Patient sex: M
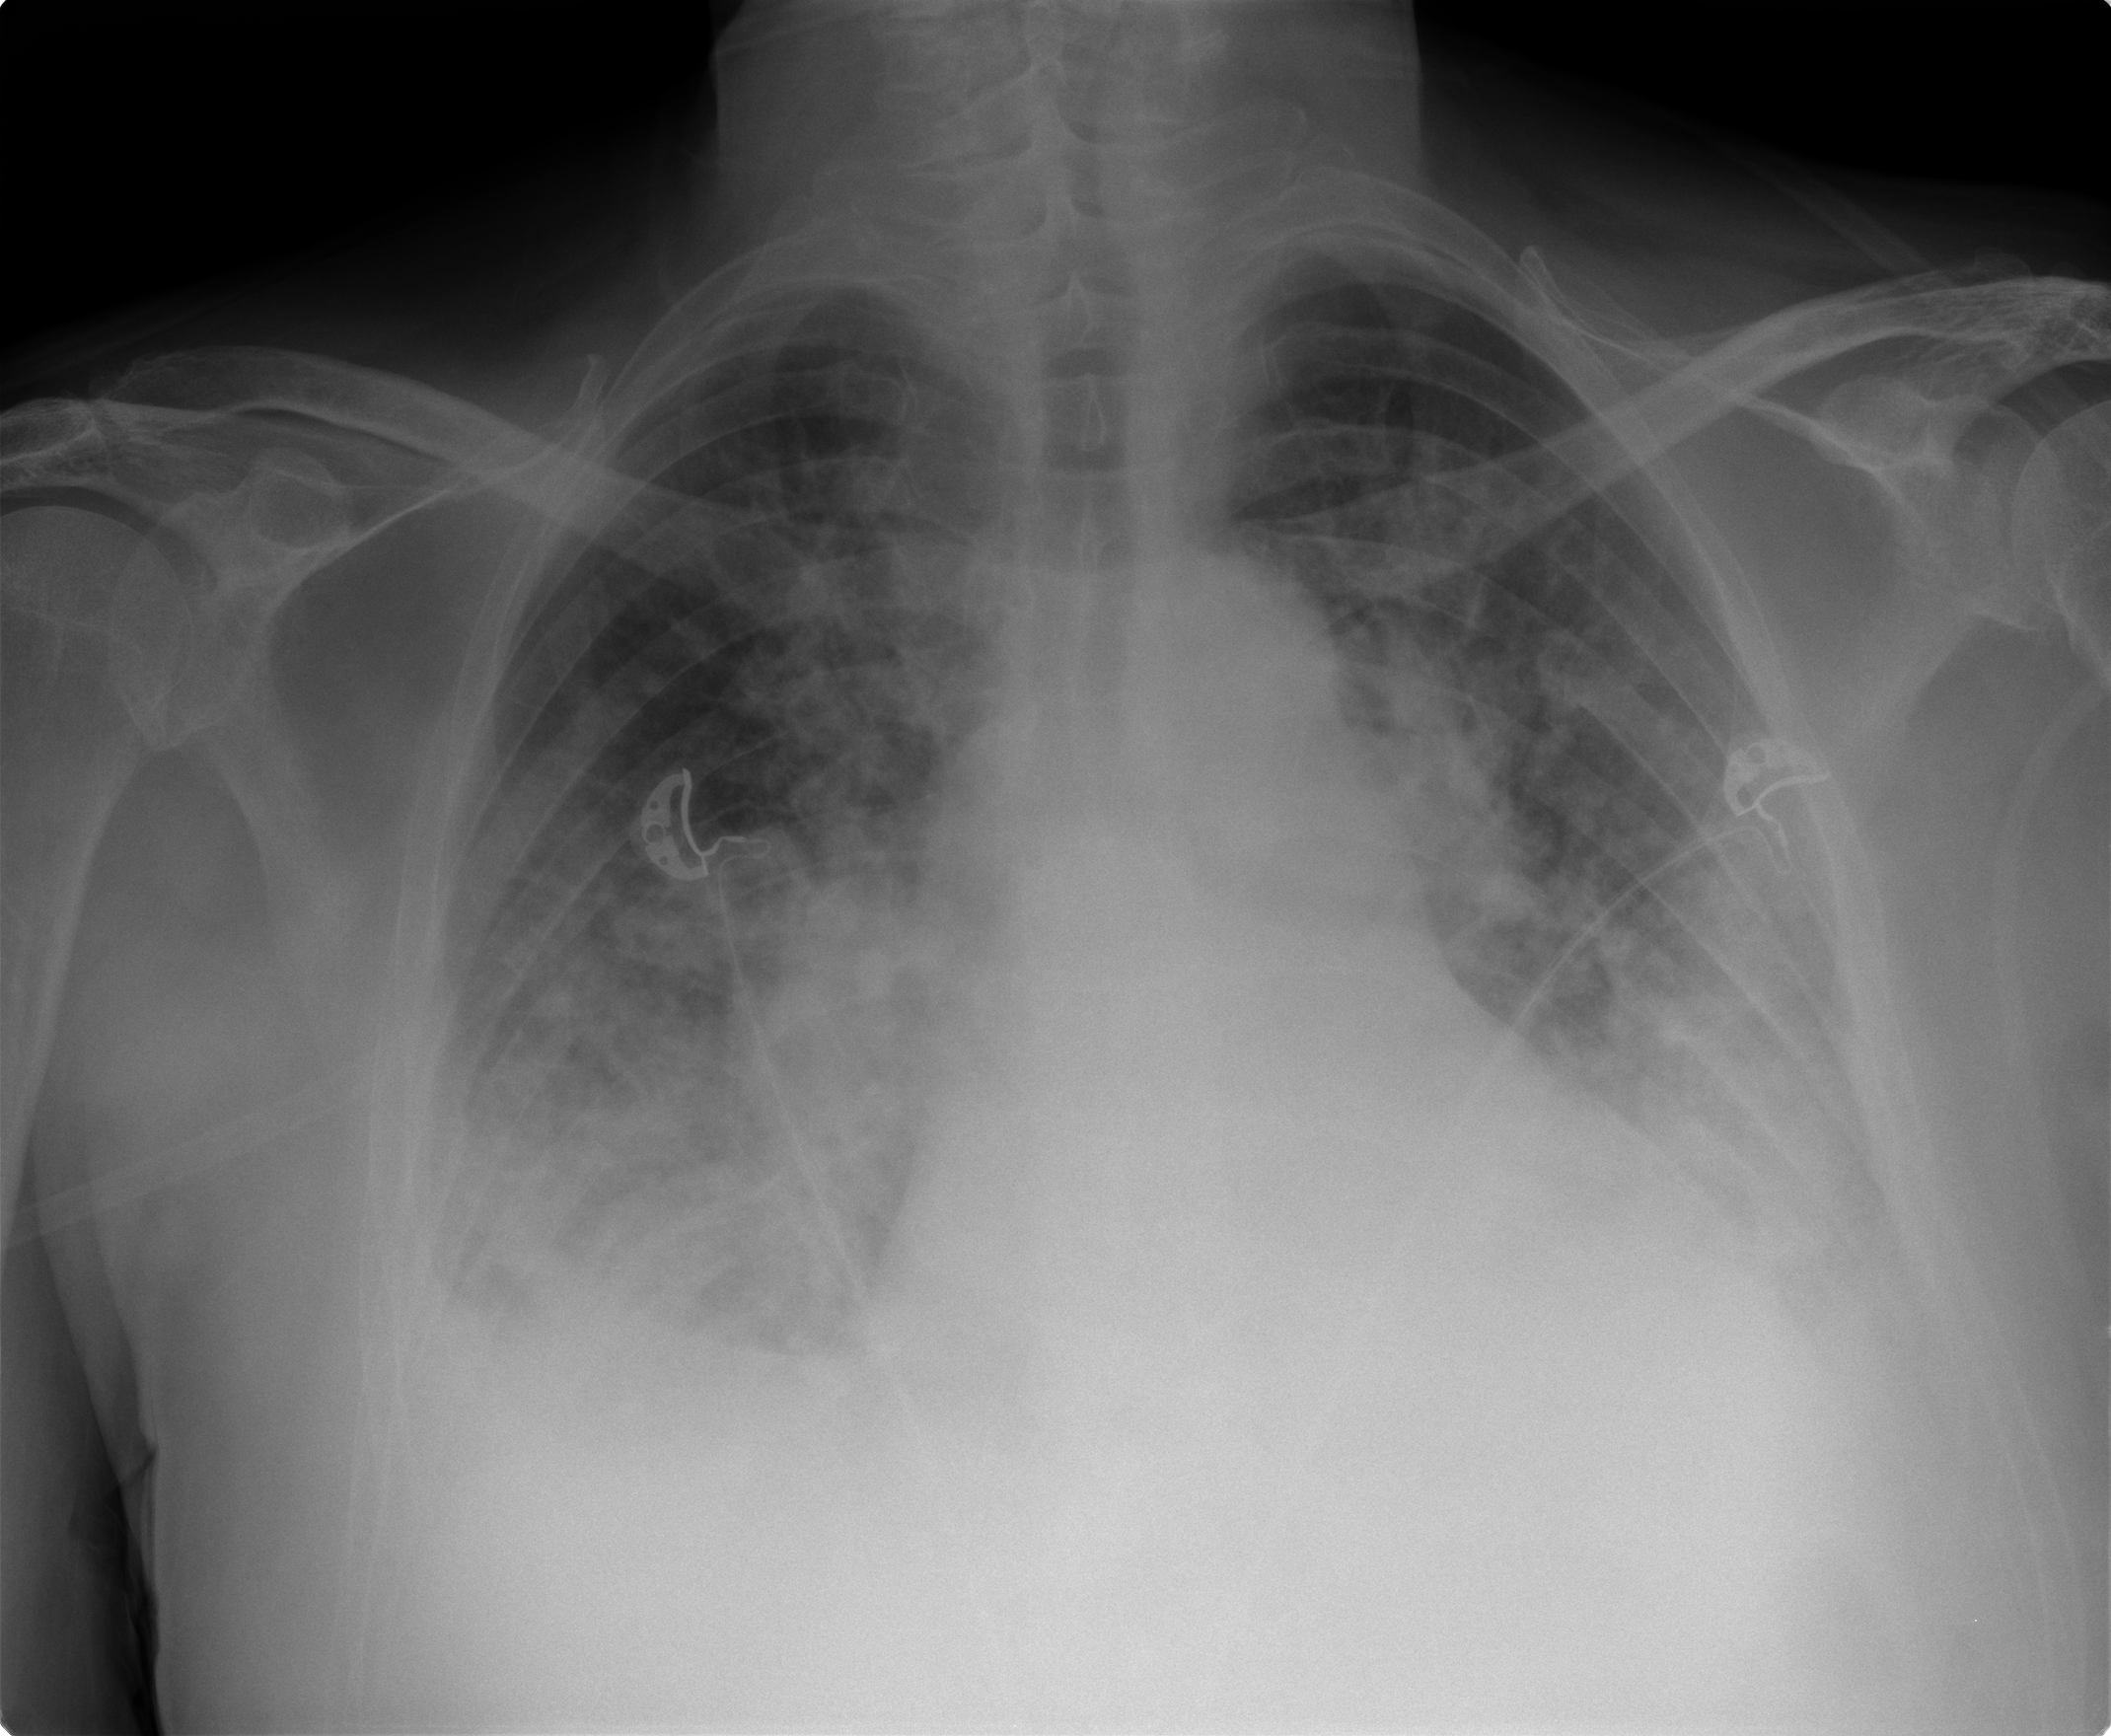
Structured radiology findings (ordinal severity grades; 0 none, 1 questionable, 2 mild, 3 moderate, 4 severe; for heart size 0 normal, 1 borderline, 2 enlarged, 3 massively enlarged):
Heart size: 2
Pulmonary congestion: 3
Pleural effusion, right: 3
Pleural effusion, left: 2
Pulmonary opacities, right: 3
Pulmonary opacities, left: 3
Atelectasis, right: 3
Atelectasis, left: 3